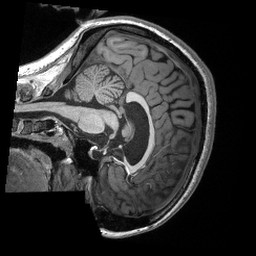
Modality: T1w
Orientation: sagittal
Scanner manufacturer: siemens
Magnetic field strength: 3 T
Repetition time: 2.3 s
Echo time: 0.00308 s